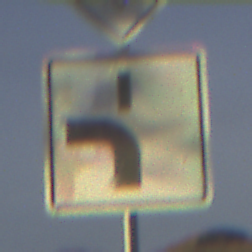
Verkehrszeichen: VerlaufVorfahrtsstrasse5
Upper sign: Vorfahrtsstrasse
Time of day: SunriseSunset
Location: Outdoor (Nature)
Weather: PartlyCloudy
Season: NotSpecified
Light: Natural